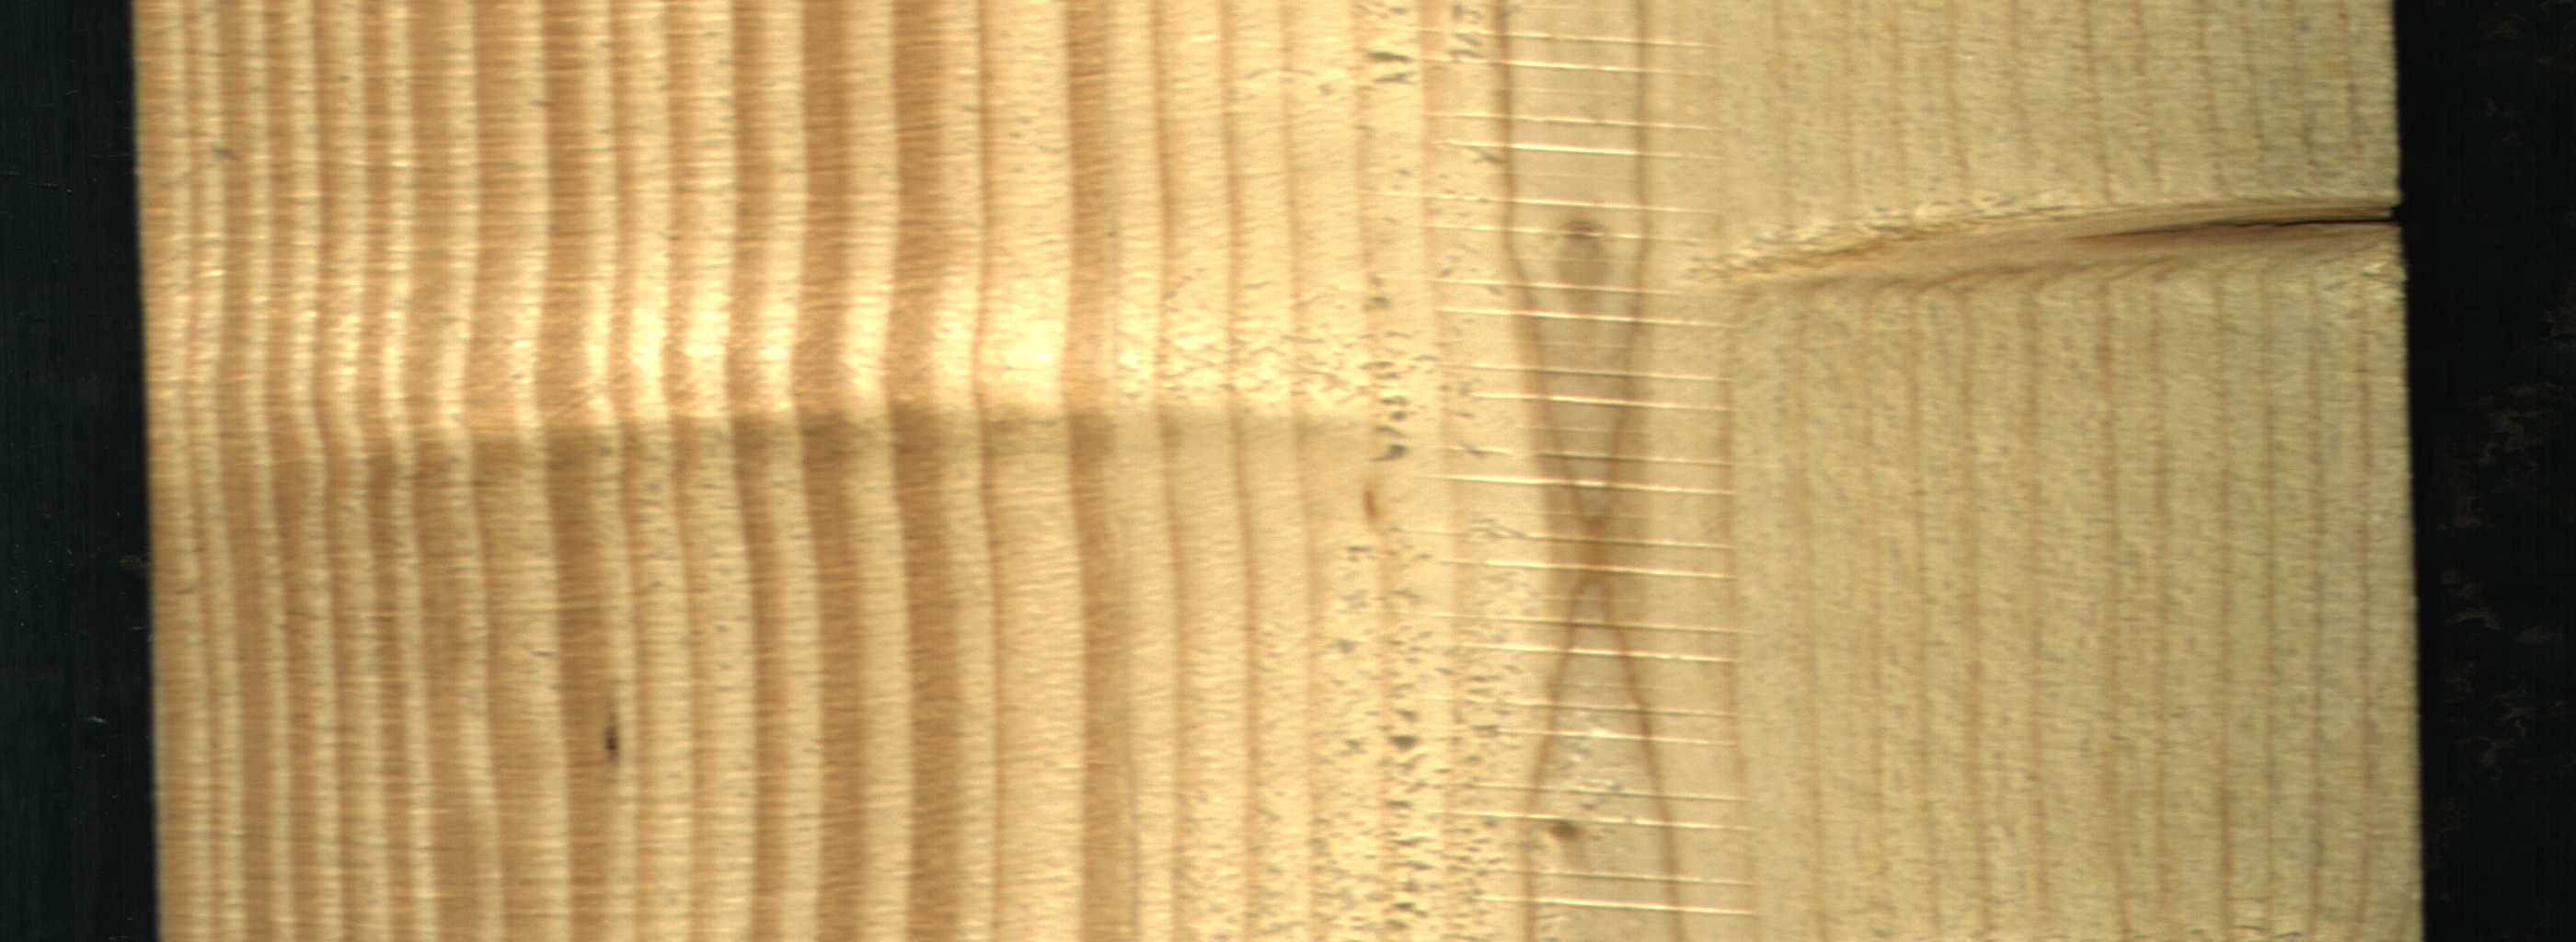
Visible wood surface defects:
knot_with_crack